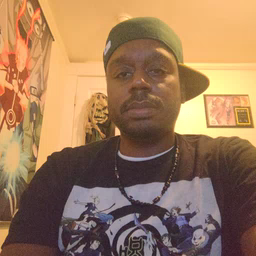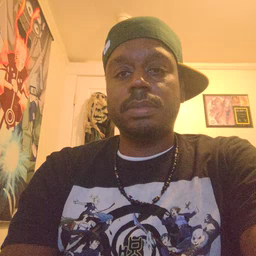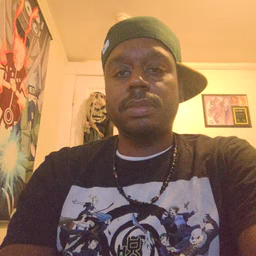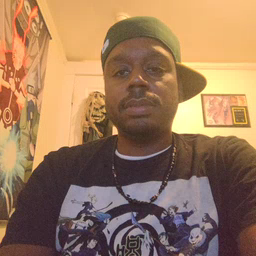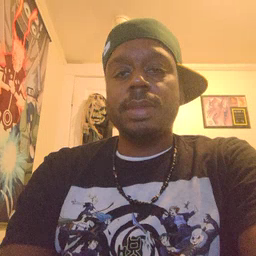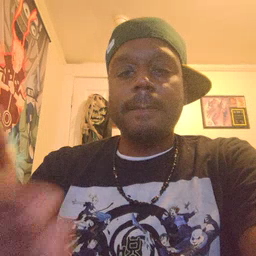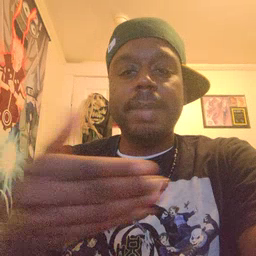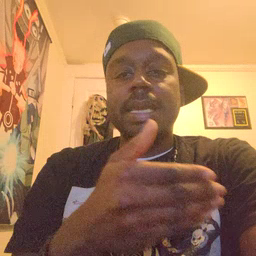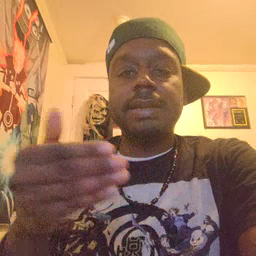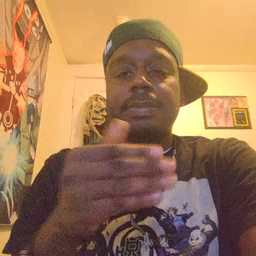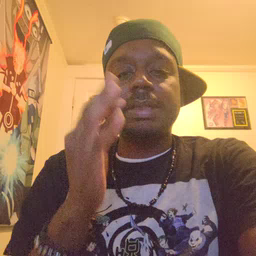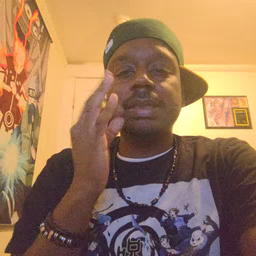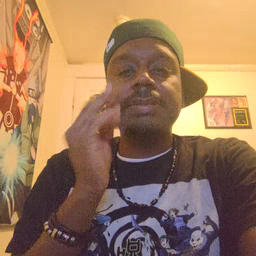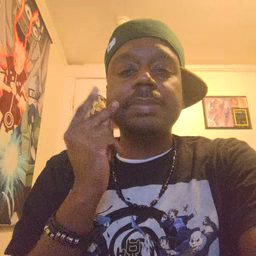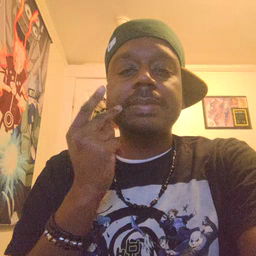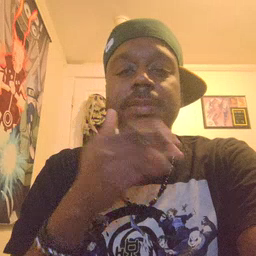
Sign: kitty